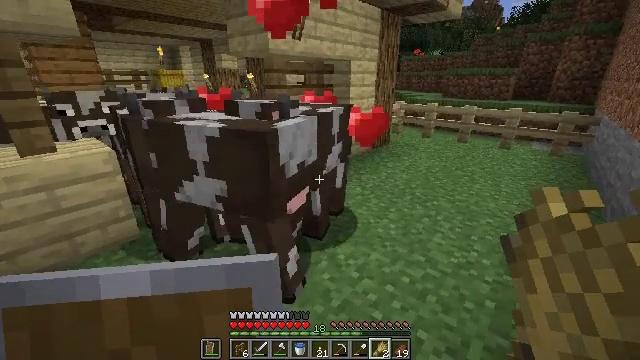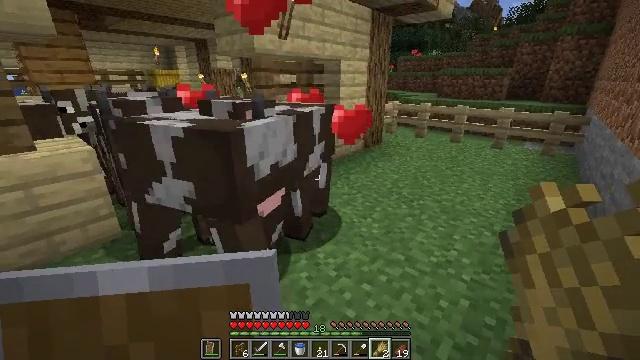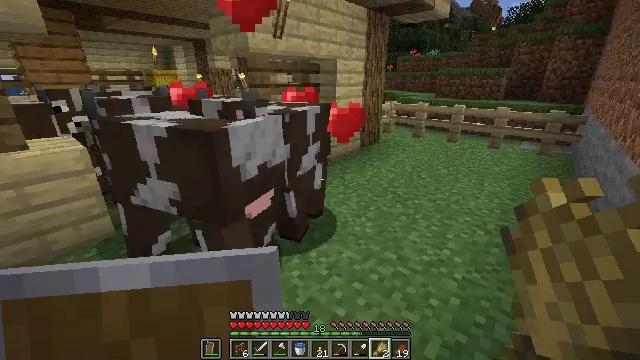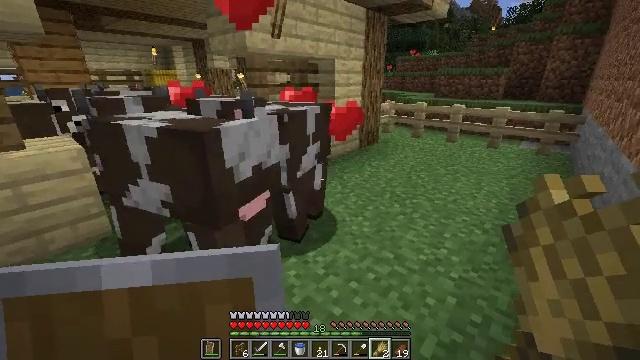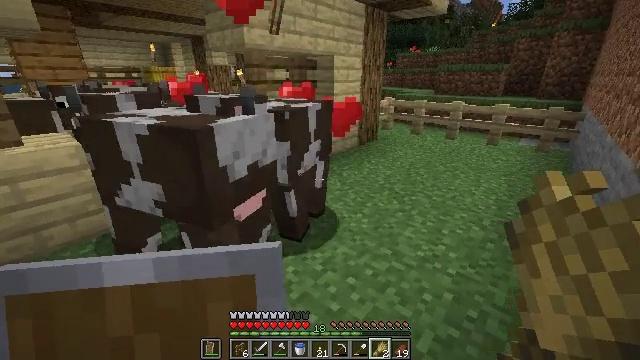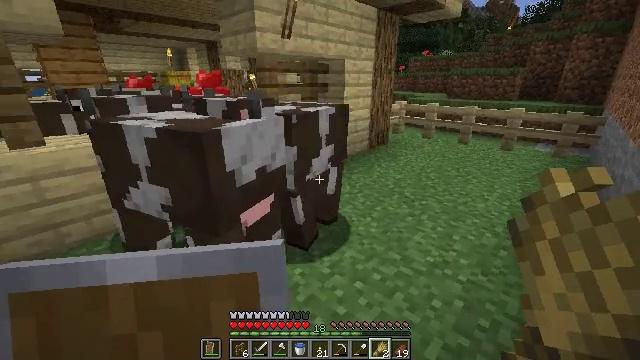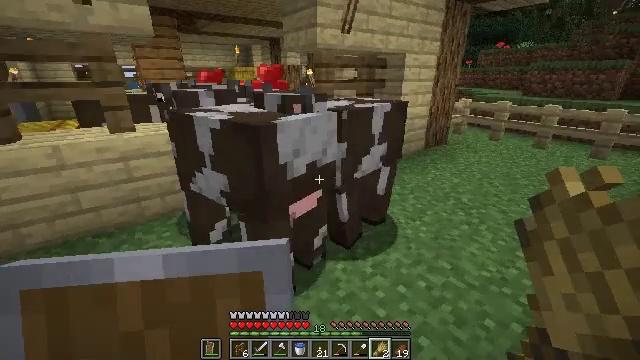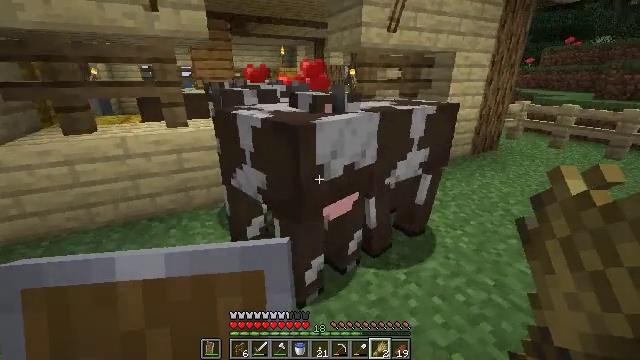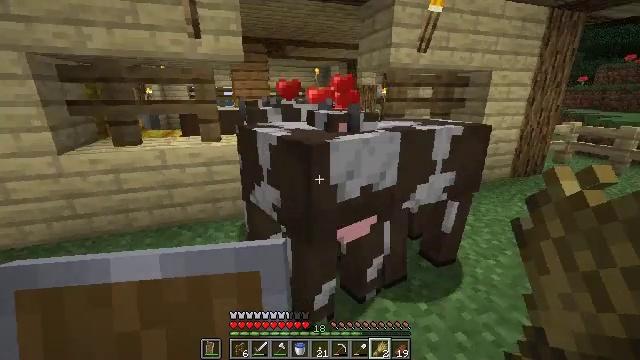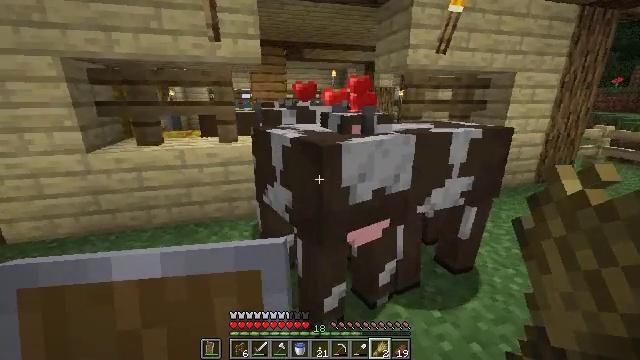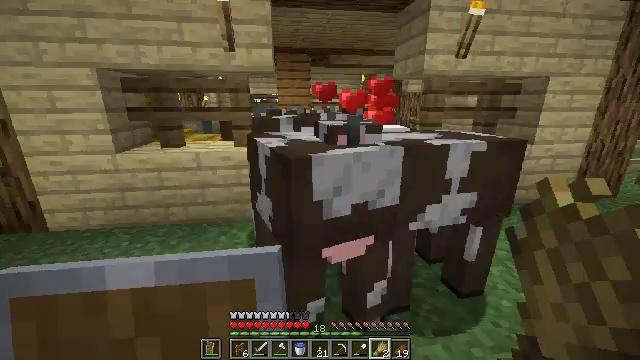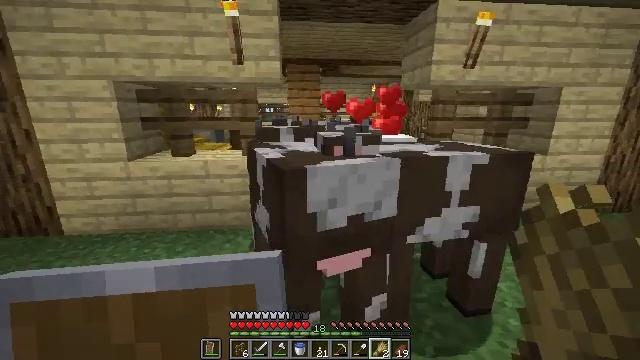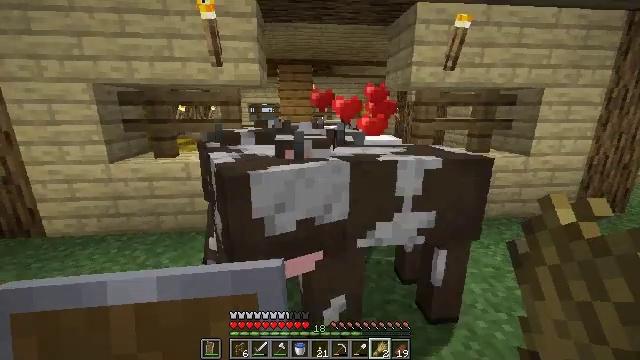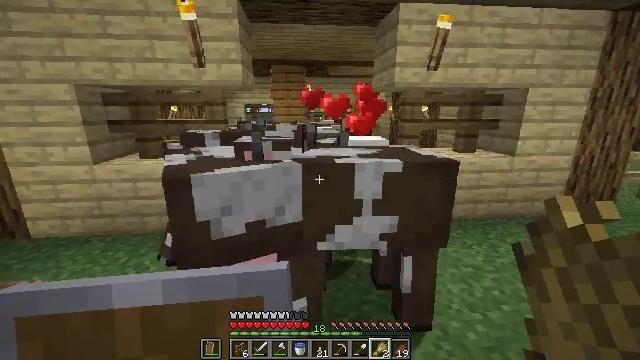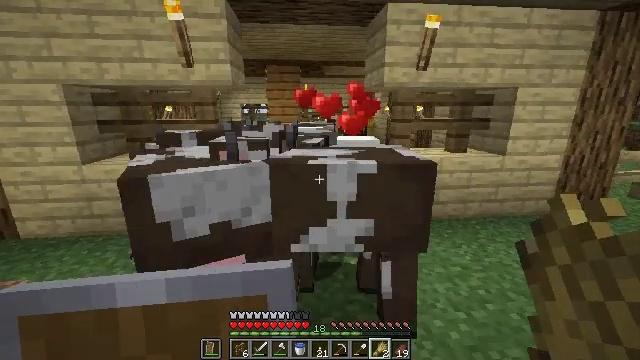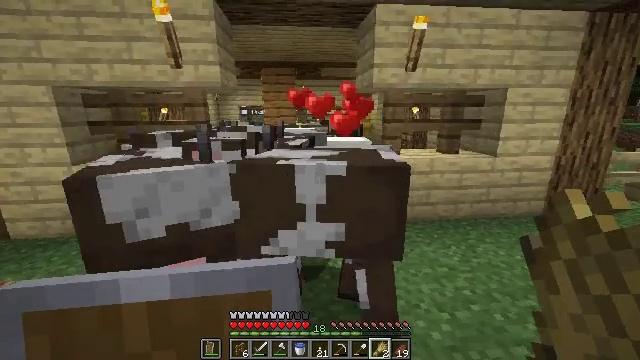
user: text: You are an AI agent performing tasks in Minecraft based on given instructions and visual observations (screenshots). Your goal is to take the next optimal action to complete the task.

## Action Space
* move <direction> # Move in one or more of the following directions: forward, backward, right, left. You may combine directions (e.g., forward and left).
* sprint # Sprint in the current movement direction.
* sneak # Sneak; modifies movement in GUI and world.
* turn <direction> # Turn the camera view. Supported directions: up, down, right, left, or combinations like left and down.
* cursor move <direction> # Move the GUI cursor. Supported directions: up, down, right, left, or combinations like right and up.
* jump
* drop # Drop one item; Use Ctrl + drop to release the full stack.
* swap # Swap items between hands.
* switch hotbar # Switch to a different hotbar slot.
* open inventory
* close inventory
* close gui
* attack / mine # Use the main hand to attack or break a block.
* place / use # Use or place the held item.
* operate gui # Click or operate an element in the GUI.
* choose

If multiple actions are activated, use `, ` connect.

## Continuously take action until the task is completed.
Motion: motion action
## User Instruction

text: Mine the oak fence from the structure.
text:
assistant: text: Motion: no_op
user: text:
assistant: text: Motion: no_op
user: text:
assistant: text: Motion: no_op
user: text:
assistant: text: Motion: no_op
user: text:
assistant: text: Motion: turn left
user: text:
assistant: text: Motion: turn left, use / place
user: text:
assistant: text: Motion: turn left, use / place
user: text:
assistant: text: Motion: move right, turn left and up
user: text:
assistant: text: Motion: move right, turn left, use / place
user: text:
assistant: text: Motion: move right, turn left and up, use / place
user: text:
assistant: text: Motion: move right, turn left and up, use / place
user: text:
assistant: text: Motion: move right, use / place
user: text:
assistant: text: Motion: move right, use / place
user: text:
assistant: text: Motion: move right
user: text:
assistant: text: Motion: move right, use / place
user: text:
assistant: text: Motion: move right, turn left, use / place
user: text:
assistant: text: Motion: move right, turn left, use / place
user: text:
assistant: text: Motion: move right, turn left, use / place
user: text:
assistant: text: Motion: move right, turn left, use / place
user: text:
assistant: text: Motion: turn left, use / place
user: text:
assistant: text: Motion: turn left, use / place
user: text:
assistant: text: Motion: move right, turn left, use / place
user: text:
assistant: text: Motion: move right, turn left and up, use / place
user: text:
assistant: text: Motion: move right, turn left and up
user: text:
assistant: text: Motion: move forward and move right, turn left, use / place
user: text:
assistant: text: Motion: move forward and move right, turn left, use / place
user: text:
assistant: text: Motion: move forward and move right, use / place
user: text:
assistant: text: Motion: move forward and move right, use / place
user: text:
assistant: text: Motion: move right, use / place
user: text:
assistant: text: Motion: move right, turn right and down